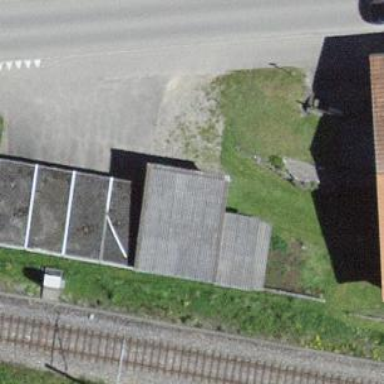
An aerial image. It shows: Garage.